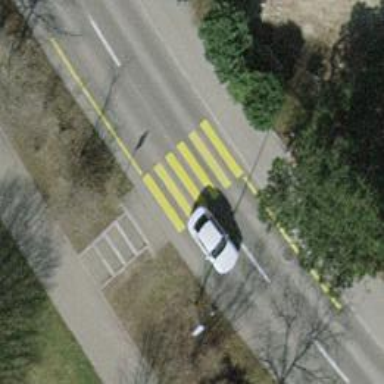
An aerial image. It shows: Marked pedestrian crossing with zebra designation and central island.